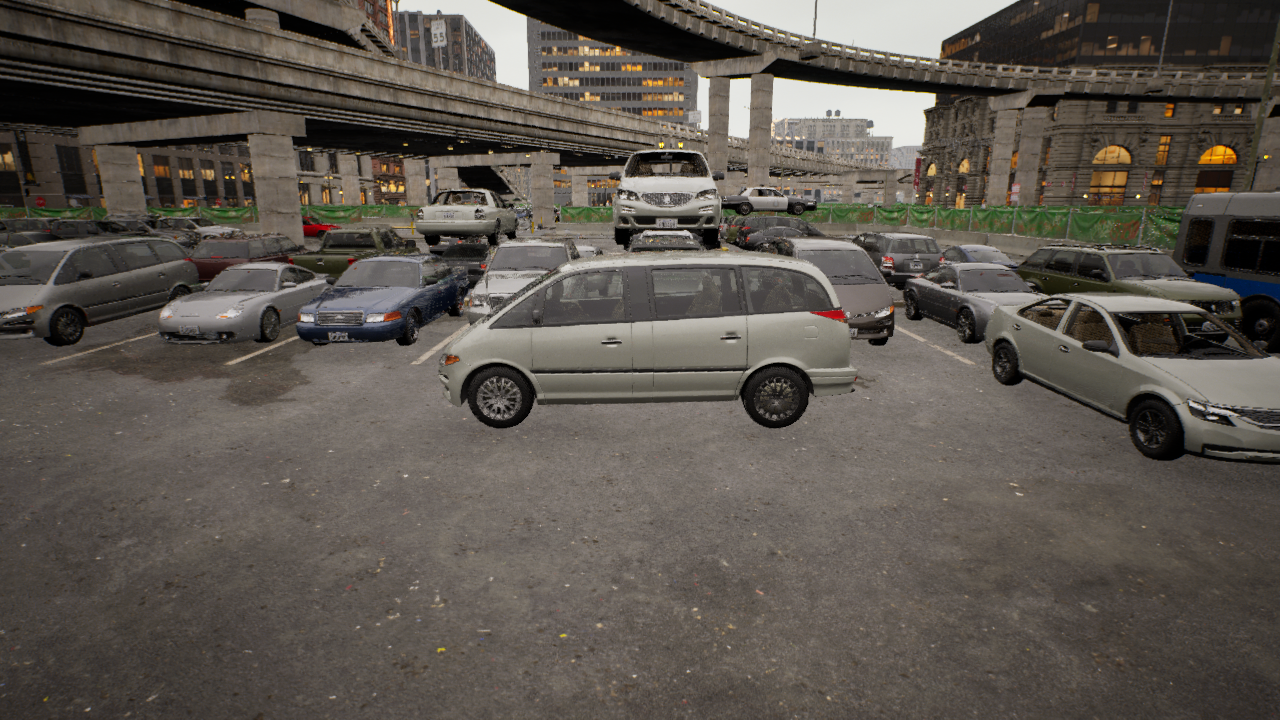
Venue: arterial
Lighting: golden hour
Vehicle rig: minivan